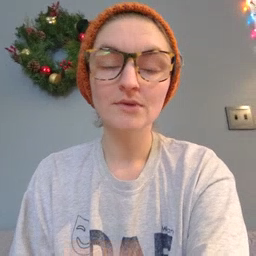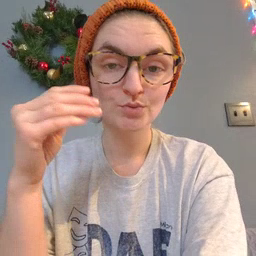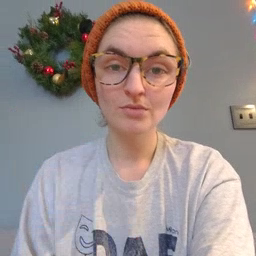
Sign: store